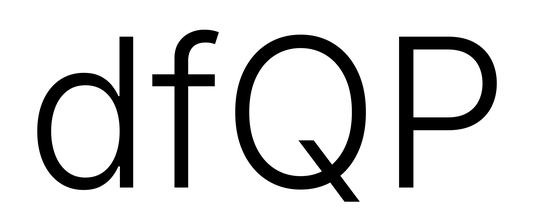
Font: Inter_Light